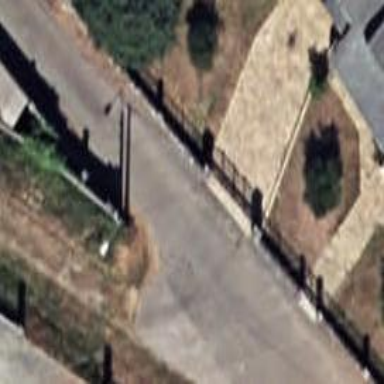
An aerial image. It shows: Gate.